Question: I have structure directory

autoload composer:
'''
"autoload": {
"psr-4": {
"model\\": "src/"
}
},
'''
my class
'''
namespace model;
class ClientAgent
{
private $pdo;
public function __construct(\PDO $pdo)
{
$this->pdo = $pdo;
}
public function sentAgent()
{
}
}
'''
in 'index.php' i tried add
'use model\ClientAgent;' but it throw error, not found class? why?
'''
"autoload": {
"psr-4": {
"model\\": "src/model/"
}
},
'''
my index.php
'''
use model\ClientAgent;
$loader=require_once __DIR__ . '/../vendor/autoload.php';
$clientAgent =new ClientAgent($pdo);
'''
error
Uncaught Error: Class 'model\ClientAgent' not found in C:\xampp\htdocs\Wieloagenty\index.php:15
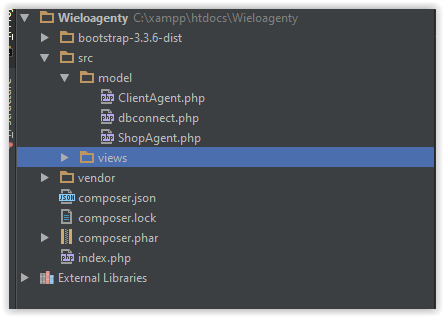
Answer: My suggestion is to introduce a vendor prefix. That might be your developer name, the name of your company or the name of the application.
'composer.json'
'''
"autoload": {
"psr-4": {
"YourApplication\": "src/"
}
},
'''
Now, every class inside the 'src' folder and below needs this vendor prefix on it's namespace.
Let's take 'src\model\ClientAgent.php' as example:
'''
namespace YourApplication\Model;
class ClientAgent
{
'''
Now, the FQCN (full qualified class name) is 'YourApplication\Model\ClientAgent' and you might use it as part of a 'use' statment.
'''
// first require the Composer autoloader
require_once __DIR__ . '/../vendor/autoload.php';
// declare which other classes you are using
use YourApplication\Model\ClientAgent;
$clientAgent = new ClientAgent($pdo);
'''
After the modifications (to classes and the 'composer.json' file) please regenerate the Composer autoloader with 'php composer.phar dumpautoload -o'.
Composer will scan the complete 'src' folder including subfolders for classes (so you'll have all classes from 'src\models\' and 'srciews' autoloading ready).